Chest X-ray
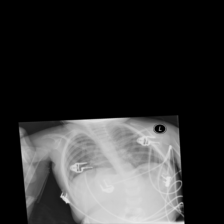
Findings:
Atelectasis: negative
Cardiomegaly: negative
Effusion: negative
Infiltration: negative
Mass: negative
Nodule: negative
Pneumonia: negative
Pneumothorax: negative
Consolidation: negative
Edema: negative
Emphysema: negative
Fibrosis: negative
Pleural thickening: negative
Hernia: negative